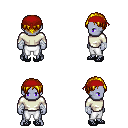
a pixel art fantasy rpg character, male body template, dark elf, purple skin, white long-sleeve shirt, white pants, blonde parted hairstyle, red bandana, white cloth bandages, ghillies, four views (front, back, left, right), 2x2 character sprite sheet, small pixel art, hard edges, no anti-aliasing